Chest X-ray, PA view. Patient: 45 years old, sex F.
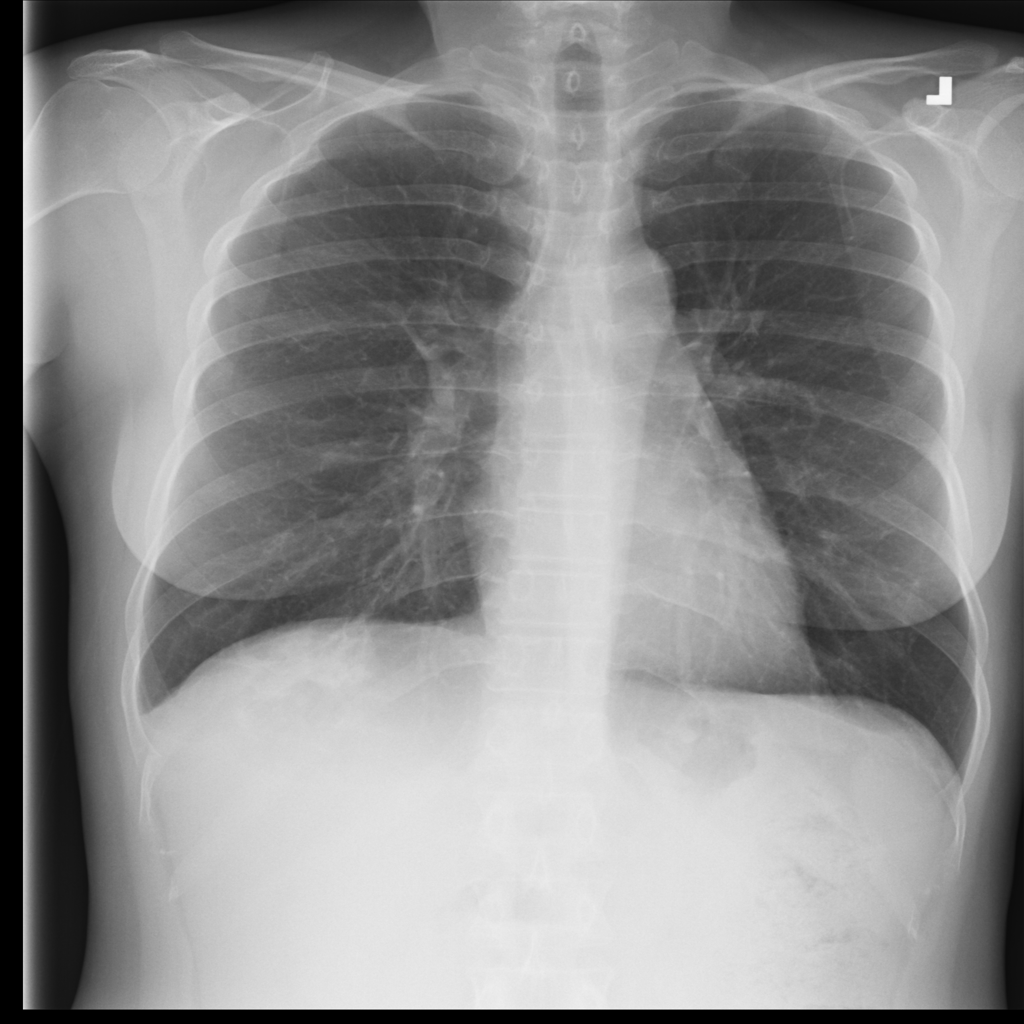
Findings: Infiltration